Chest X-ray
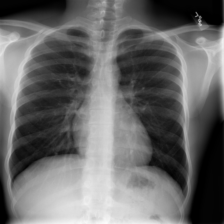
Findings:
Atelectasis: negative
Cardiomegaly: negative
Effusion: negative
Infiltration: negative
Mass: negative
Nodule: negative
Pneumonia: negative
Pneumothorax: negative
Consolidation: negative
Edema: negative
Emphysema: negative
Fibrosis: negative
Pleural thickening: negative
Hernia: negative